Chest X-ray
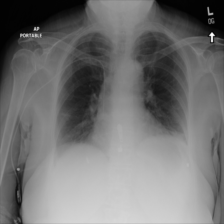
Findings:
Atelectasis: positive
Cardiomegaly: negative
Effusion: negative
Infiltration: negative
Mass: negative
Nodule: negative
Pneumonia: negative
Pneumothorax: negative
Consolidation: negative
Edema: negative
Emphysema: negative
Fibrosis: negative
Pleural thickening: negative
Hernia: negative